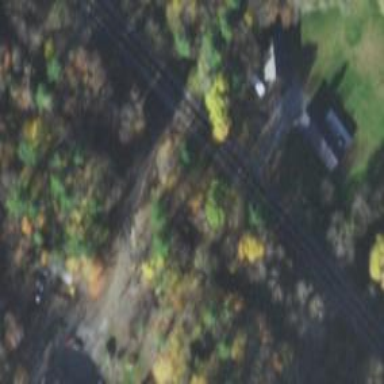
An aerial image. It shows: Driveway leading to service road.